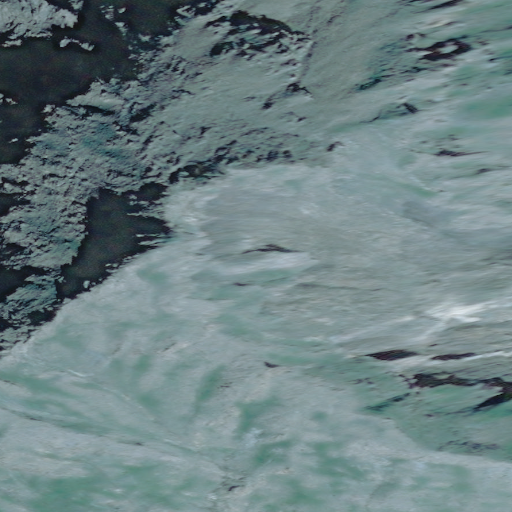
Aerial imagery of mountain in Alaska named Mount Katlian containing only unknown